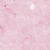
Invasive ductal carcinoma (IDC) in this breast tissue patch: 0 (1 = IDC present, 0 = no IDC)